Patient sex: F
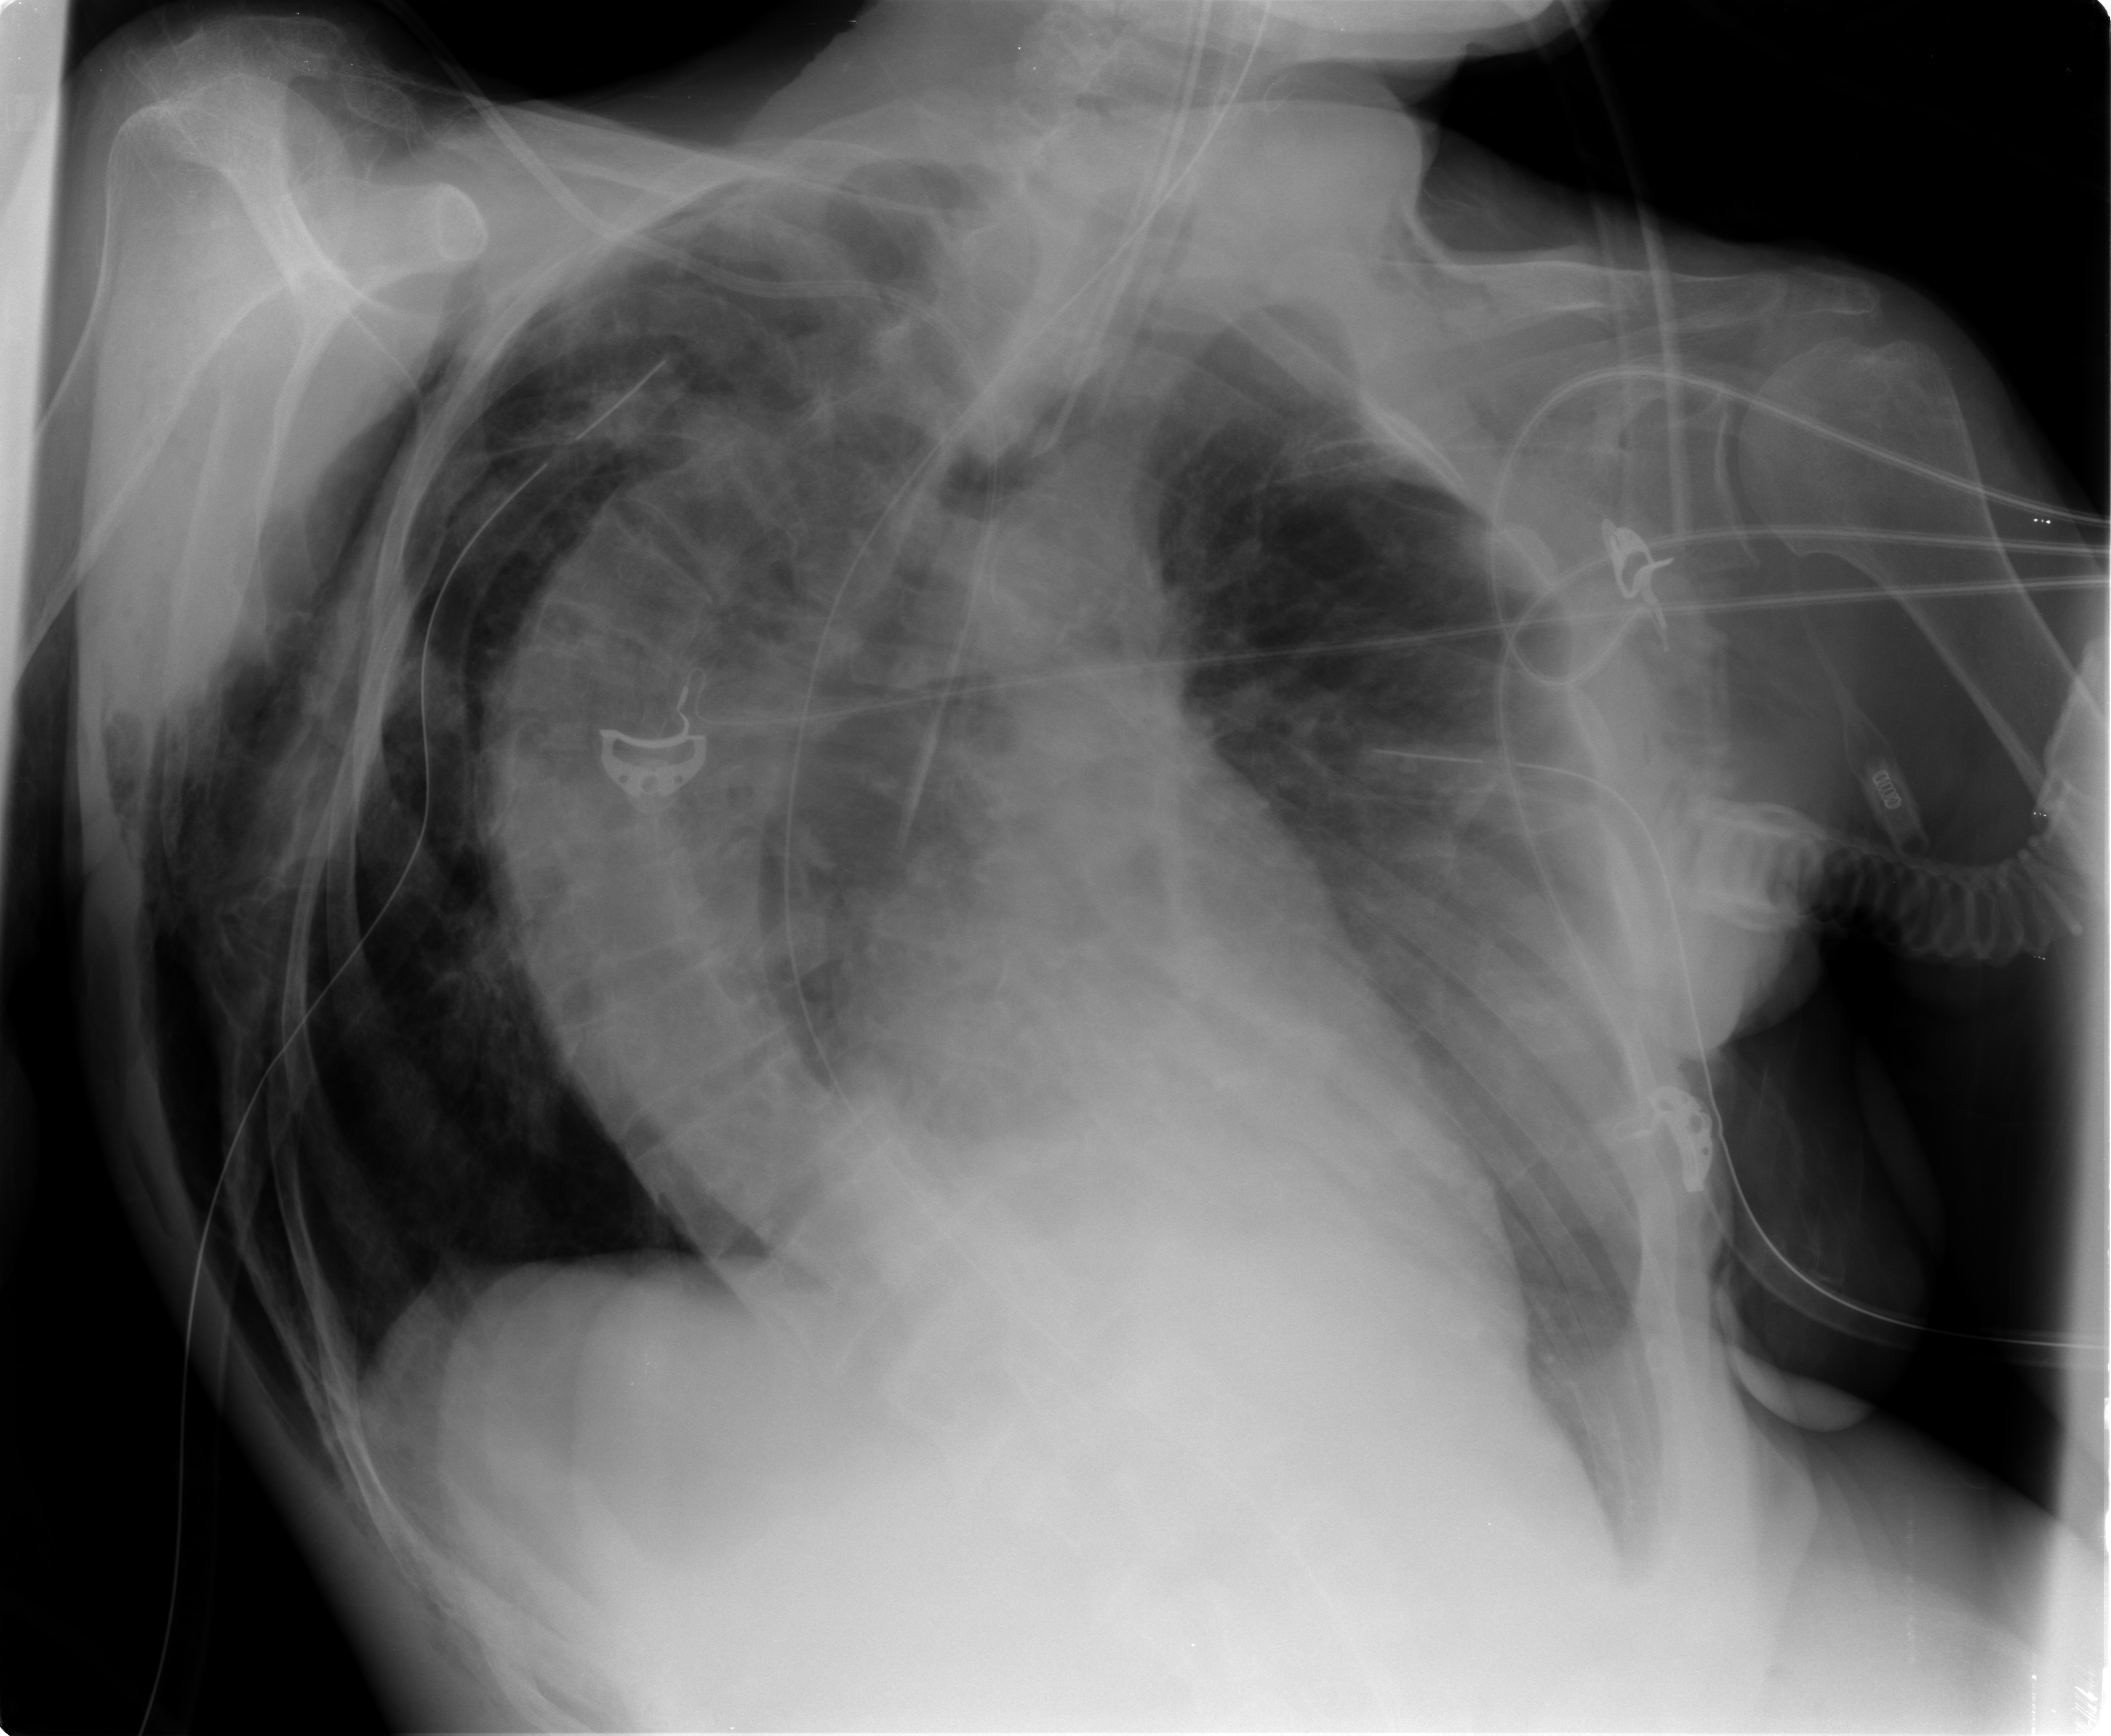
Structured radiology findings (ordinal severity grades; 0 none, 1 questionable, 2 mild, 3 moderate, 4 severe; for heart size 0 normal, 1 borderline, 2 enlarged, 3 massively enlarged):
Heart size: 0
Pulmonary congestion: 0
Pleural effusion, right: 2
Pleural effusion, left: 2
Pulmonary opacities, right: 0
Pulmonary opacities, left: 0
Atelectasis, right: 3
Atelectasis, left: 2